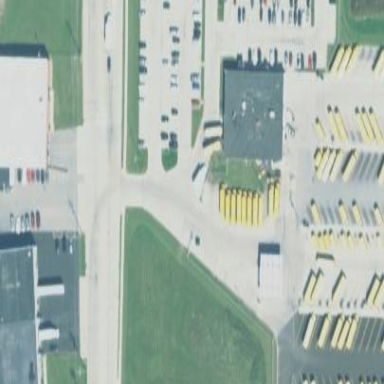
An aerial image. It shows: Depot designated for school buses.